RGB frame:
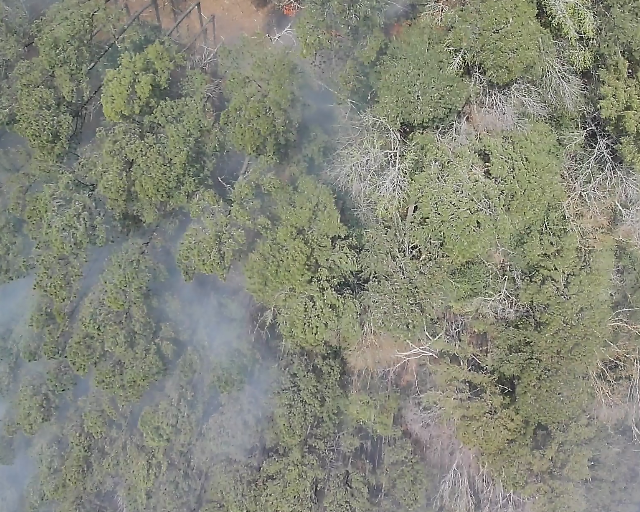
Thermal frame:
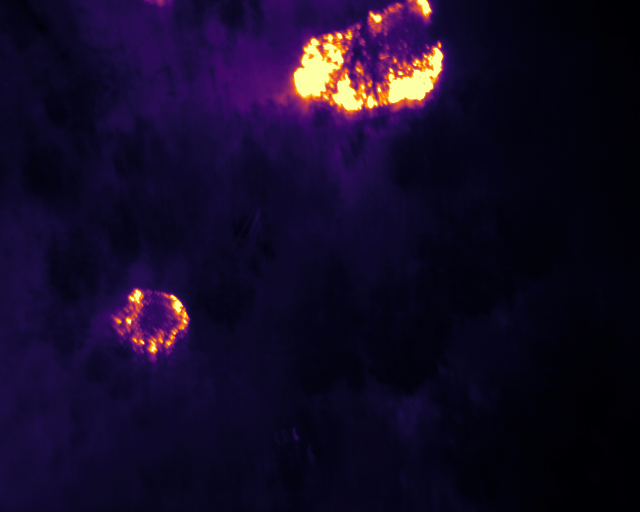
Captured: 2026-02-26 02:28:47
Pixels at or above 80 °C: 6711 (fraction of frame: 0.02048)